Question: I have written following code, but only first method in service shows up in client side but rest of two doesn't :(
any one guide me what could be the issue?
'''
[ServiceContract]
public interface IService1
{
[OperationContract]
claimantResponse SaveClaimant(claimant claimant);
[OperationContract]
claimantResponse RenewExpiry(claimantMin claimantMin);
[OperationContract]
claimantResponse getAccessCode(claimantMin claimantMin);
}
'''
'''
public class Service1 : IService1
{
public claimantResponse SaveClaimant(claimant claimant)
{
return new claimantBLL().SaveClaimant(claimant);
}
public claimantResponse RenewExpiry(claimantMin claimantMin)
{
return new claimantBLL().RenewExpiry(claimantMin);
}
public claimantResponse getAccessCode(claimantMin claimantMin)
{
return new claimantBLL().getAccessCode(claimantMin);
}
}
'''
'''
[DataMember]
public class claimantResponse
{
private List<string> _ErrorMessage = new List<string>();
[DataMember]
public List<string> ErrorMessage
{
get { return _ErrorMessage; }
set { _ErrorMessage = value; }
}
private List<int> _ErrorCode = new List<int>();
[DataMember]
public List<int> ErrorCode
{
get { return _ErrorCode; }
set { _ErrorCode = value; }
}
[DataMember]
public String FormStatus { get; set; }
[DataMember]
public DateTime ExaminationDate { get; set; }
[DataMember]
public String AccessCode { get; set; }
[DataMember]
public String Status { get; set; }
[DataMember]
public string temp2 { get; set; }
}
'''

It shows two strange methods getdata and getdataobject instead of my own methods.. :(
Any help would be appreciated.
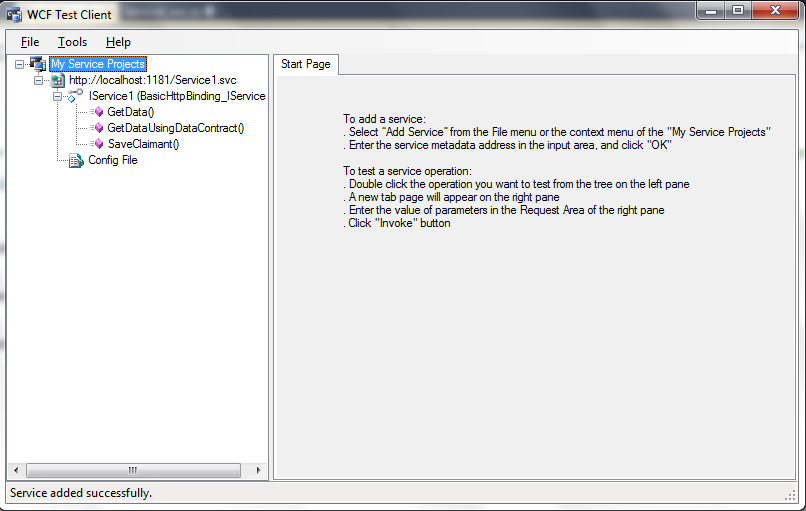
Answer: I got solution to this problem and posting here so might help any body else with same scenario:
1) Removing [DataMember] attribute from the class and properties.
2) creating a new WCF simple service and putting same code worked.
i did remove datamember attribute from the old service but it was not working, so i assume my service was got corrupted because it was not showing any new method that a new service did :(
3) web.cofig would remain same from the time you you created sample of wcf and no change is required in this case.
Thank you!